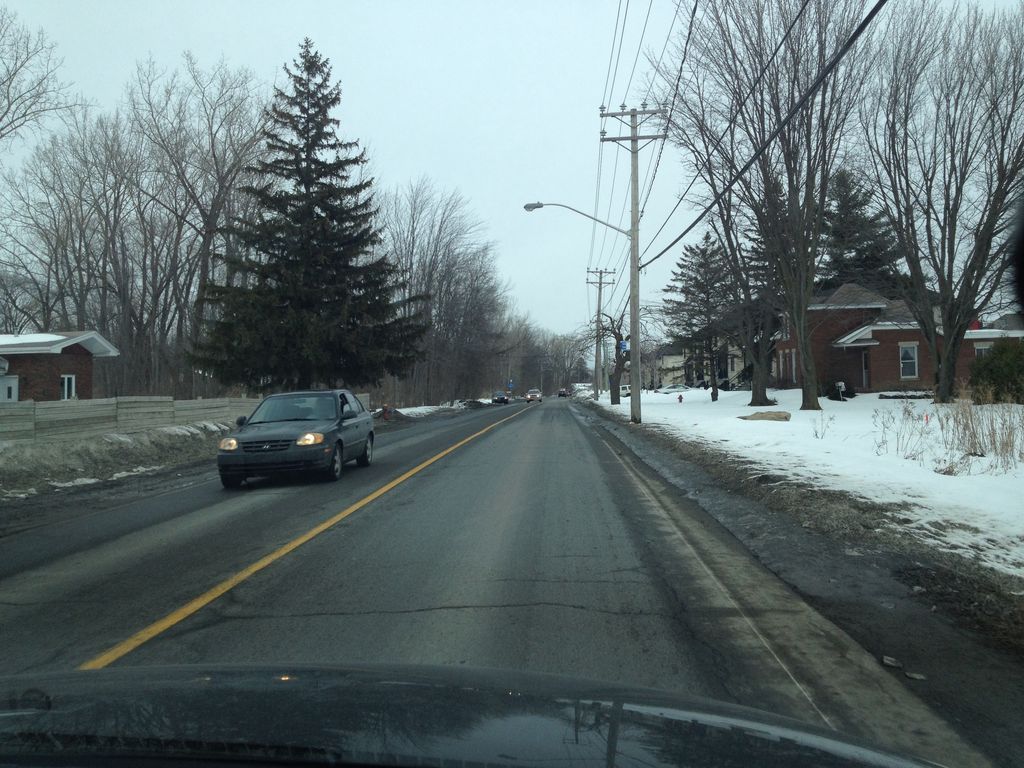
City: montreal